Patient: sex M, age 67
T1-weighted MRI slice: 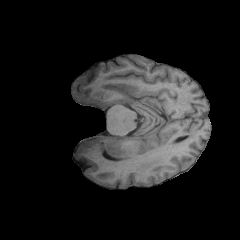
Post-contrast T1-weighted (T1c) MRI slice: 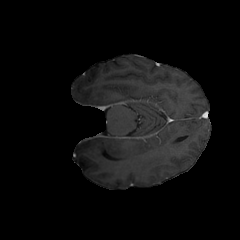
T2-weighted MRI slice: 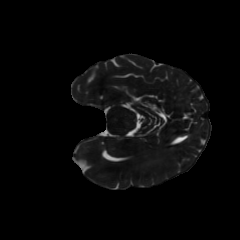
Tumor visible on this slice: no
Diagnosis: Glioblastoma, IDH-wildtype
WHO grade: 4